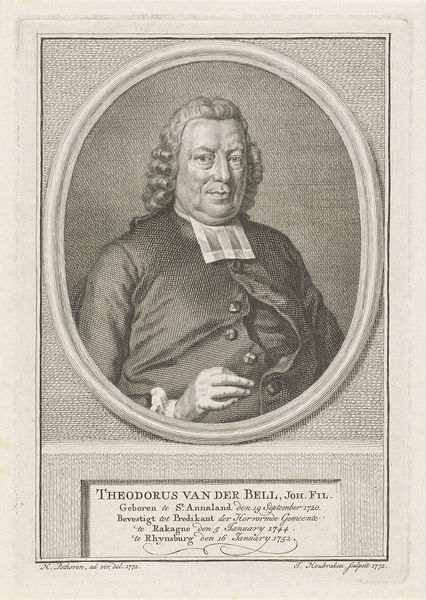
Titel: Portret van Theodorus van der Bell
Künstler: Jacob Houbraken
Standort: Amsterdam
Institution: Rijksmuseum
Schlagwörter: button, homme, antique, peinteur, cheaveux, manteu